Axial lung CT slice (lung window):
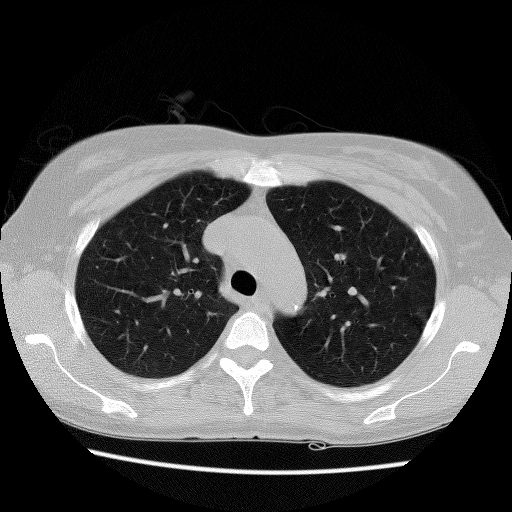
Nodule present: no